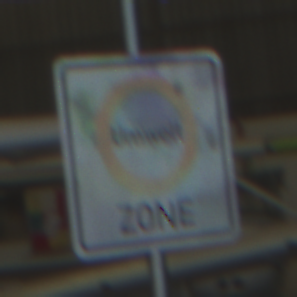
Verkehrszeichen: BeginnUmweltzone
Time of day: Midday
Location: Indoor (Urban)
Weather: NotSpecified
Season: NotSpecified
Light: Natural